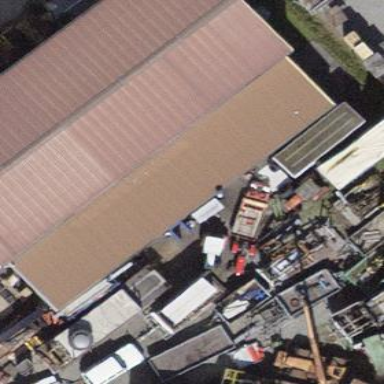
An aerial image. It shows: Manufacturing building.